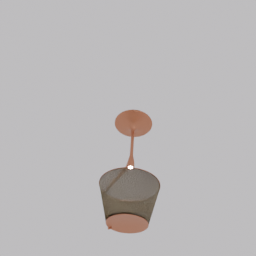
Label: lighting